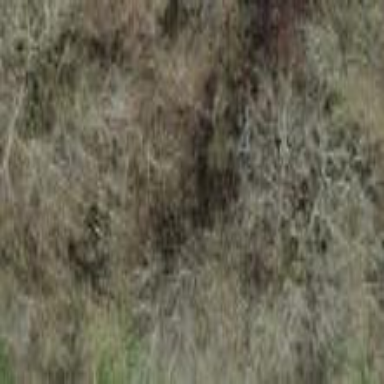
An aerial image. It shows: Patch of scrub vegetation.